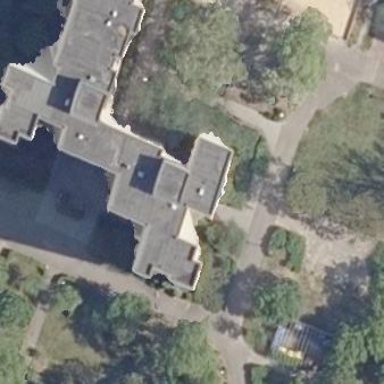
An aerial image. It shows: Flat-roofed apartment building.